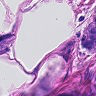
Metastatic tissue present: yes